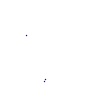
Particle: kaon